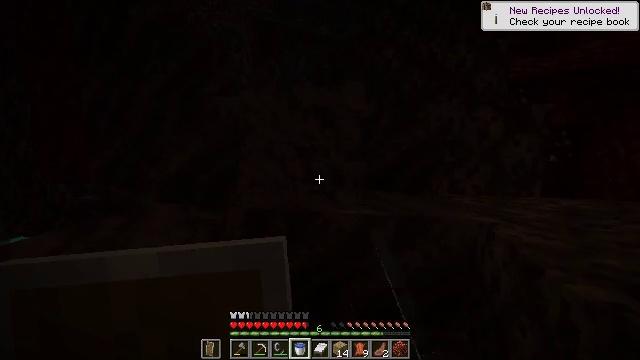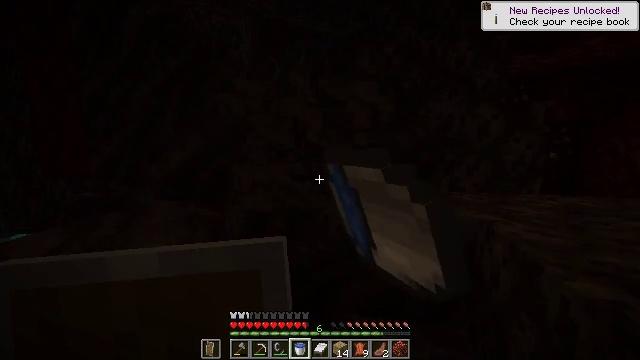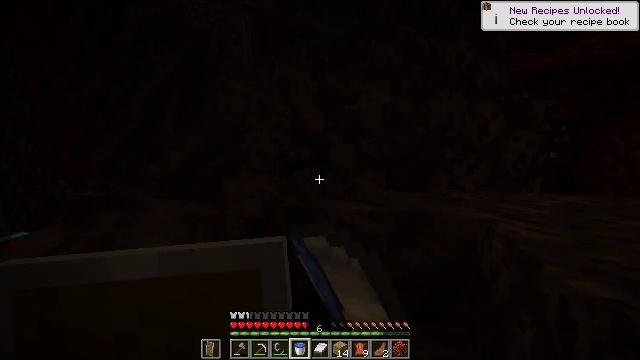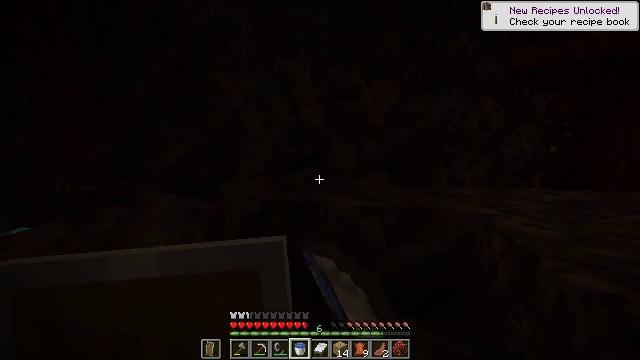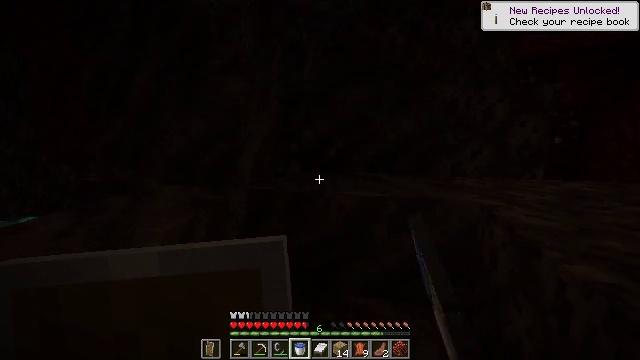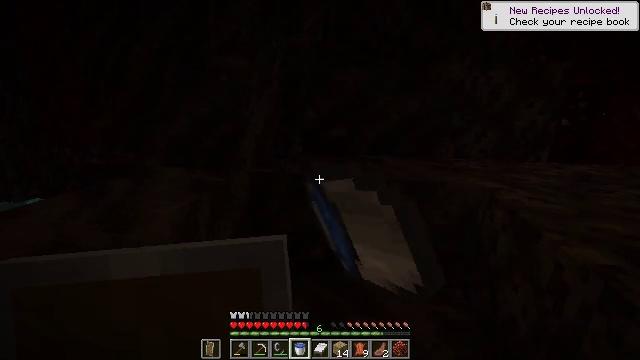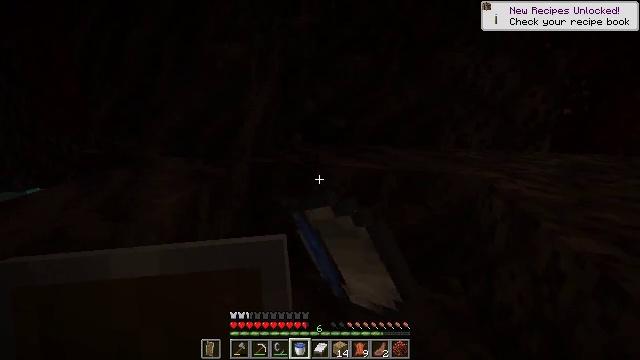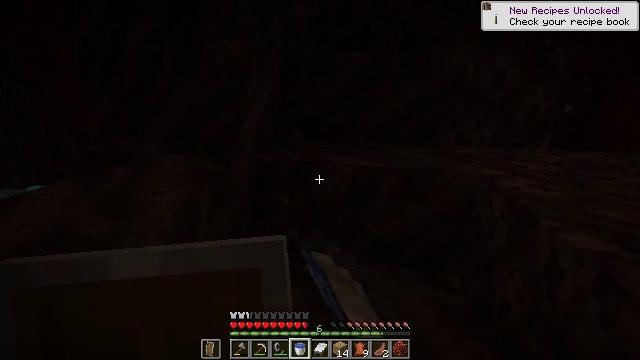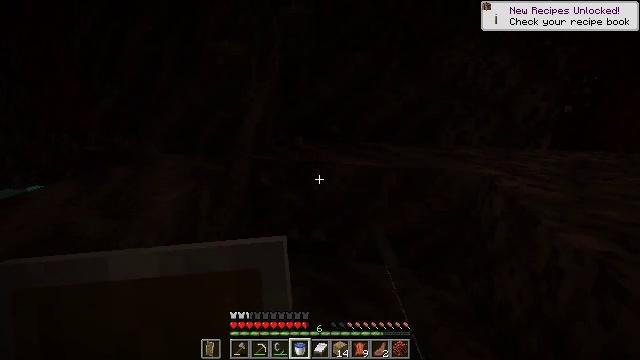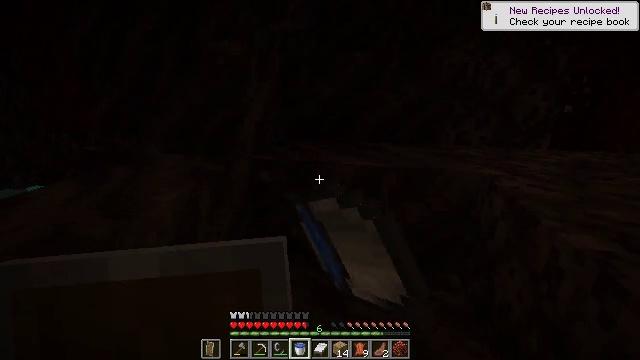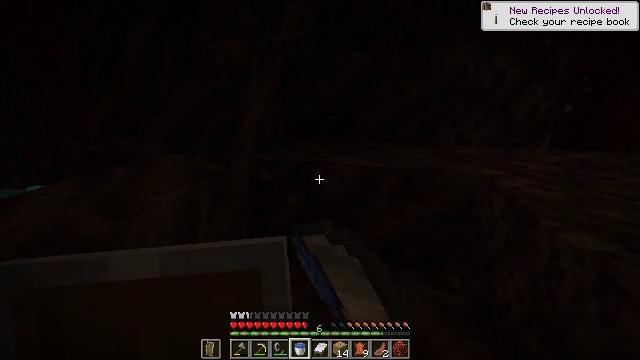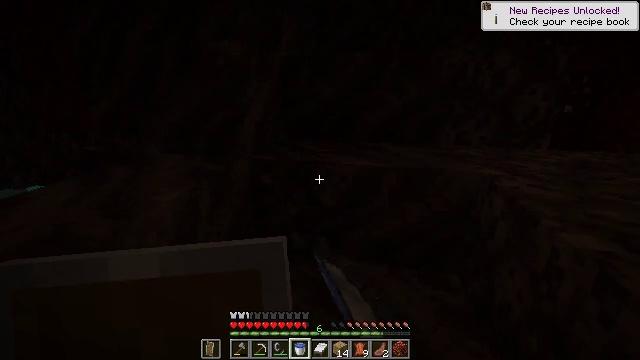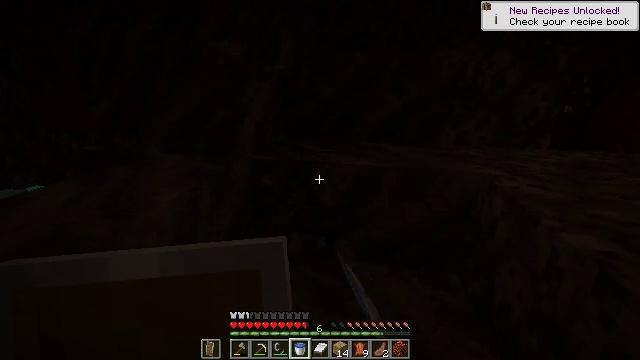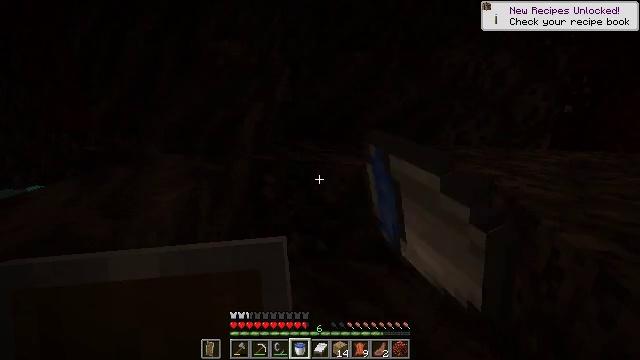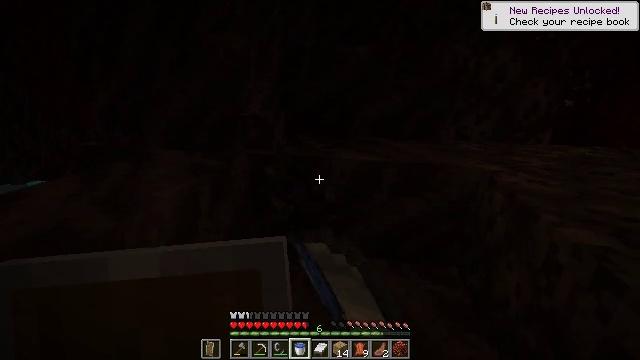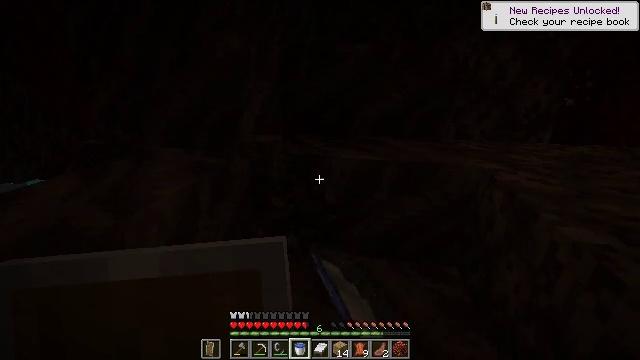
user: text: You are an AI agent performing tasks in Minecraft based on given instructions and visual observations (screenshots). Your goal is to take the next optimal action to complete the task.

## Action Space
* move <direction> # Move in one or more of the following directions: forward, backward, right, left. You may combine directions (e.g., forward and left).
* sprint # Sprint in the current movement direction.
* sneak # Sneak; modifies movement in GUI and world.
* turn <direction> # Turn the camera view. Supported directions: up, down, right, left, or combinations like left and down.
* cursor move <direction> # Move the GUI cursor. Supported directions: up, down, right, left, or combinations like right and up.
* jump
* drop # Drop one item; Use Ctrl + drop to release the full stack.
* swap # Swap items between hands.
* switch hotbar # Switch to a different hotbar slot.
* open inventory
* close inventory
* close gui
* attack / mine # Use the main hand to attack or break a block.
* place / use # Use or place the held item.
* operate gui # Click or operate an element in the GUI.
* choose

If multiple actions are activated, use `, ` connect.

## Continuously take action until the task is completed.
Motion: motion action
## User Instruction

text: Break soul soil to pick it up.
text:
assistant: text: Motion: attack / mine
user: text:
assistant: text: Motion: attack / mine
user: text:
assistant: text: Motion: turn down, attack / mine
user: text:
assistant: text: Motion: turn down, attack / mine
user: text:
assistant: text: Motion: turn down, attack / mine
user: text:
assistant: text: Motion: turn down, attack / mine
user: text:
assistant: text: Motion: attack / mine
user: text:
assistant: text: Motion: attack / mine
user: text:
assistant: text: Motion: attack / mine
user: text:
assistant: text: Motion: attack / mine
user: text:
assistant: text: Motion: attack / mine
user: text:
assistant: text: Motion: attack / mine
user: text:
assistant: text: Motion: attack / mine
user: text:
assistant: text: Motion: turn down, attack / mine
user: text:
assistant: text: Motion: attack / mine
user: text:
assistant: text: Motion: attack / mine
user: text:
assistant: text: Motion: attack / mine
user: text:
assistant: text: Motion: attack / mine
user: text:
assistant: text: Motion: attack / mine
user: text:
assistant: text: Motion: attack / mine
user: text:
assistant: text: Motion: attack / mine
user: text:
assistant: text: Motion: move forward, turn right and down, attack / mine
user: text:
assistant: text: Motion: move forward, turn right, attack / mine
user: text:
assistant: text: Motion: move forward, attack / mine
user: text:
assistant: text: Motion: move forward, attack / mine
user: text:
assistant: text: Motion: attack / mine
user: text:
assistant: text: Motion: attack / mine
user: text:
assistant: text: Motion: attack / mine
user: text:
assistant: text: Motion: attack / mine
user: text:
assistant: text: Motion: attack / mine